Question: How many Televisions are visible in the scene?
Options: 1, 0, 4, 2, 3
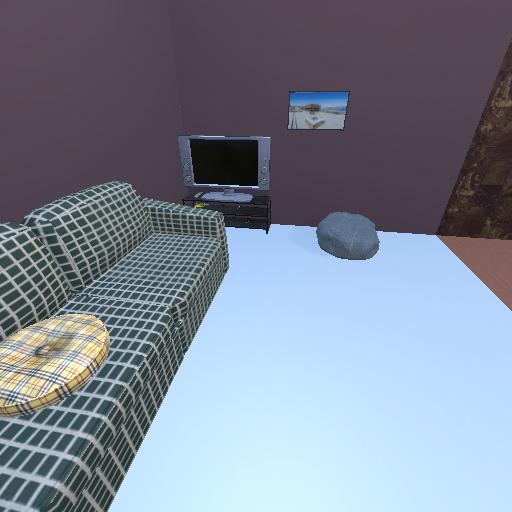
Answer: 1